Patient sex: F
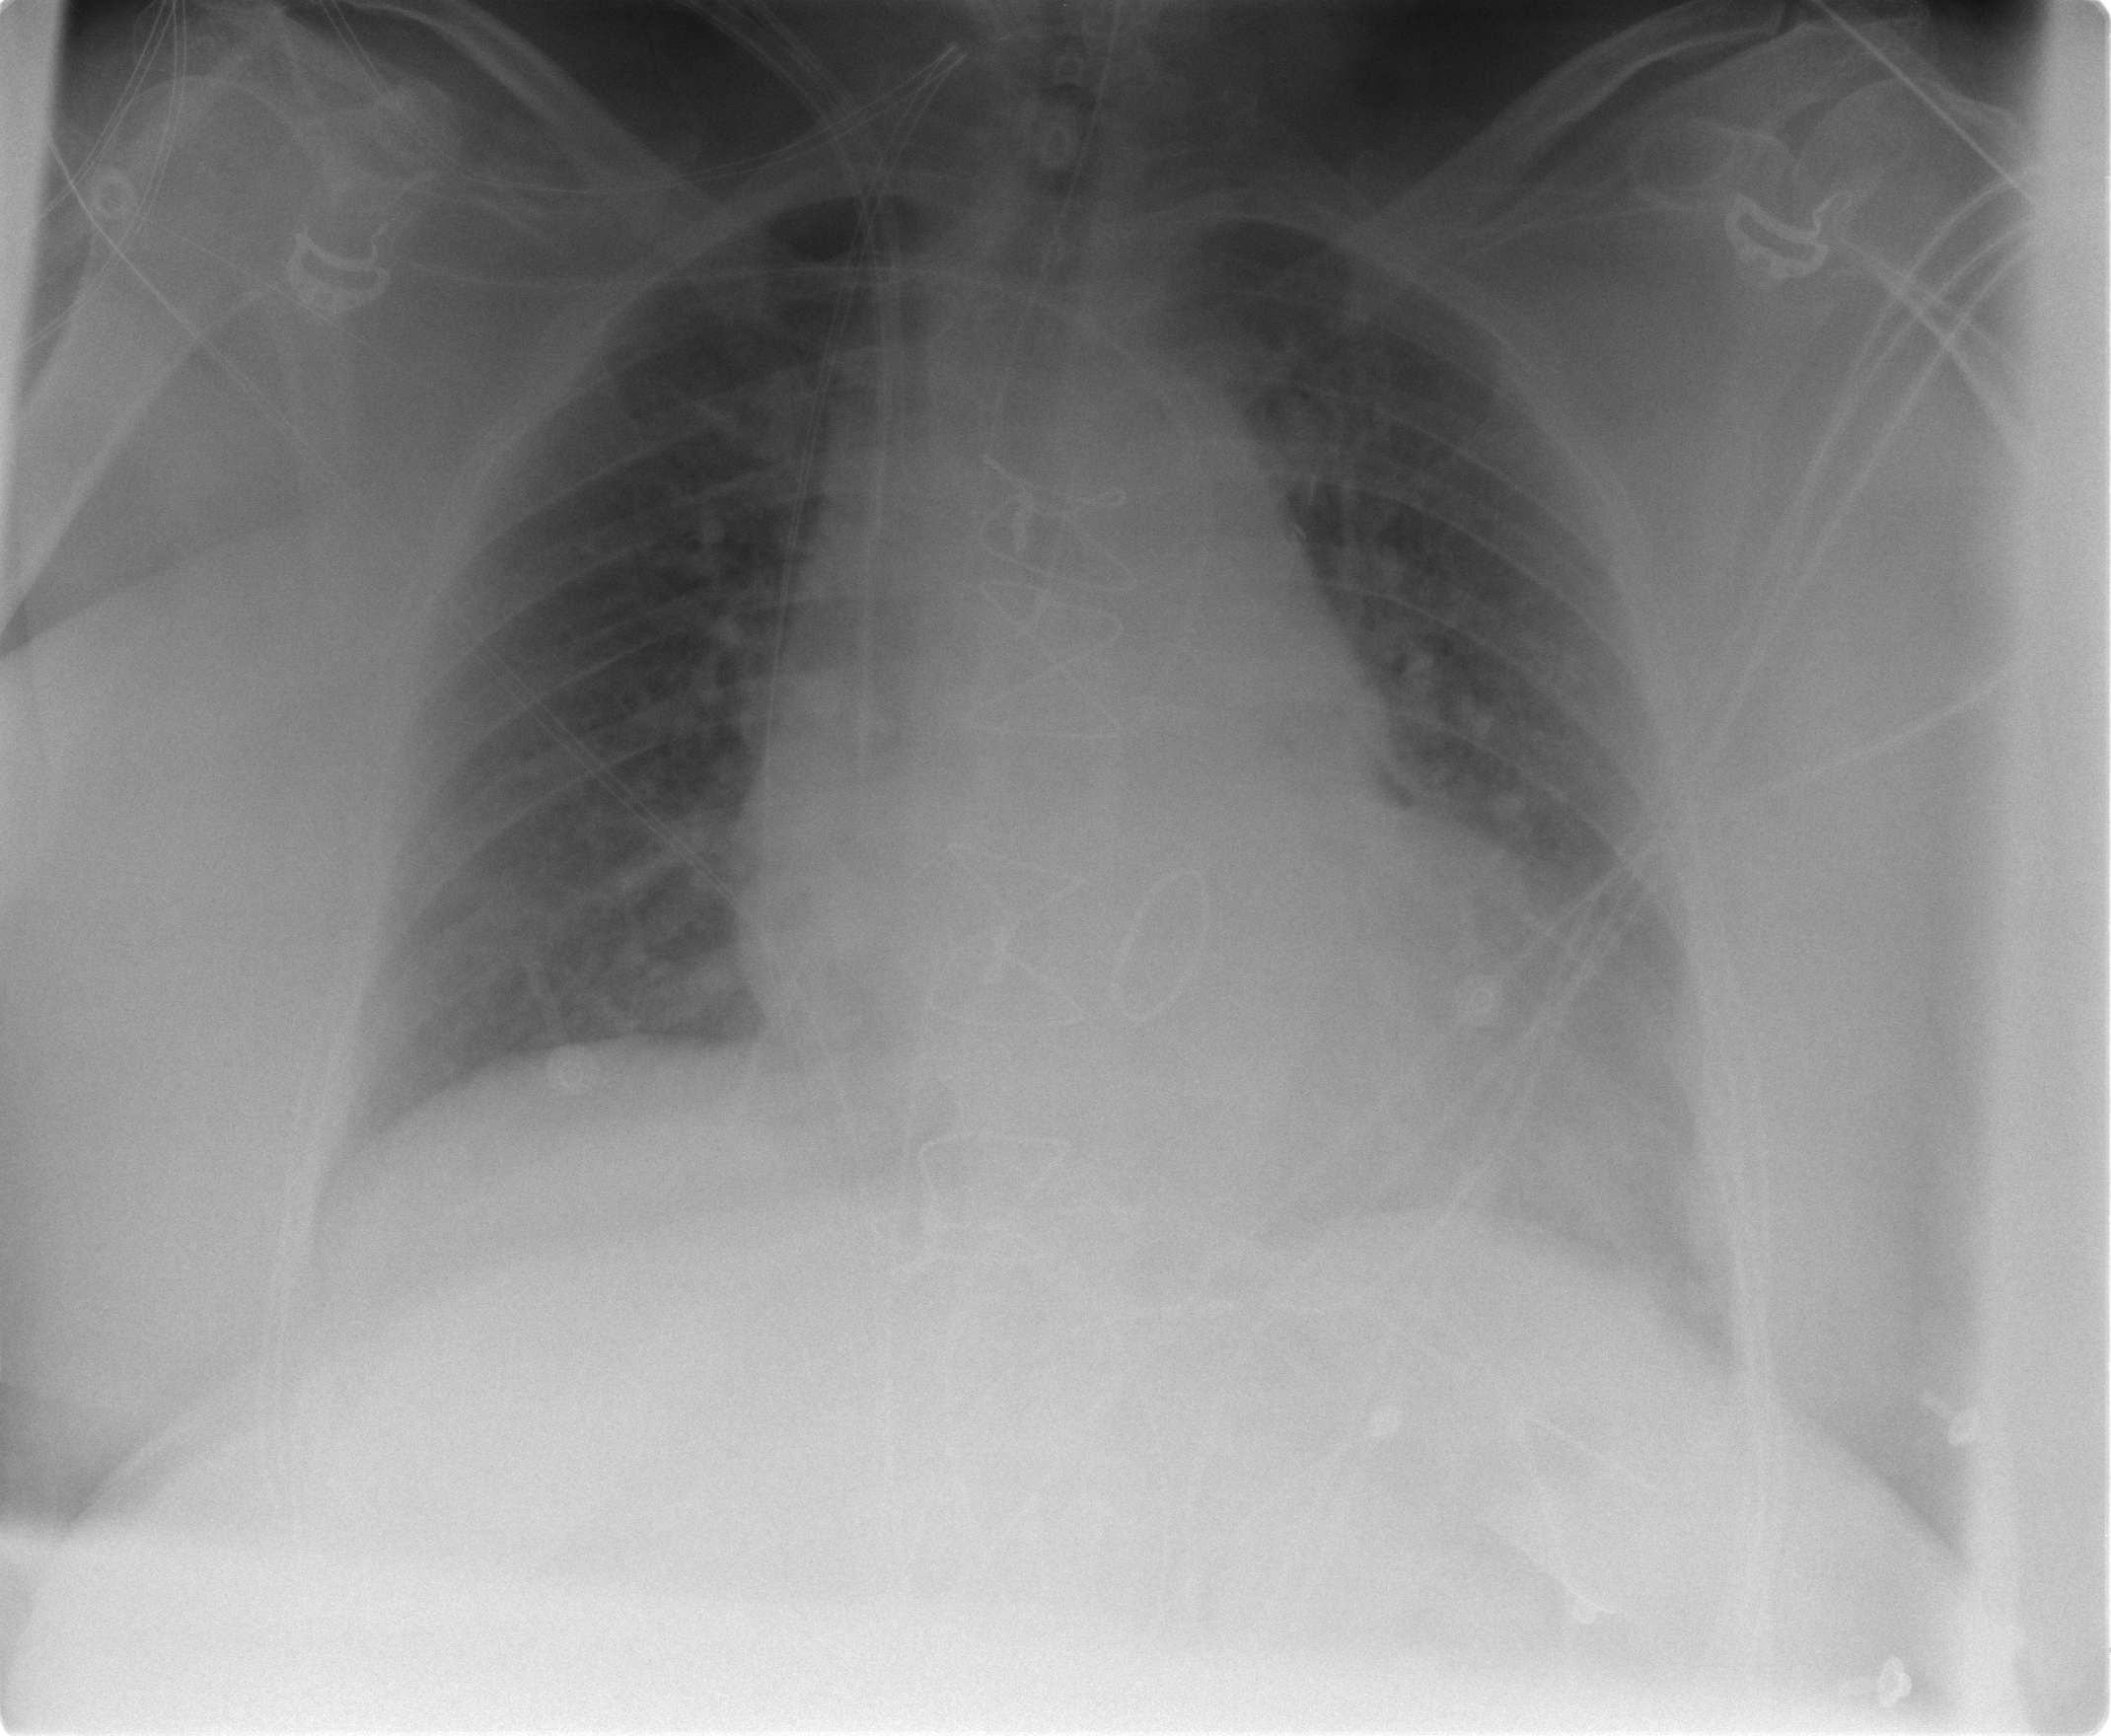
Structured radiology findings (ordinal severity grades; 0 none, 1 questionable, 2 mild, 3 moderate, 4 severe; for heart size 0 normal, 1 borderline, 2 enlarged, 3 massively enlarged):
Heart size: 2
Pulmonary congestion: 2
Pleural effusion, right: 0
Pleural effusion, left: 1
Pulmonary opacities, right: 0
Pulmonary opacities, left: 0
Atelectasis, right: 0
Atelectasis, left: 2